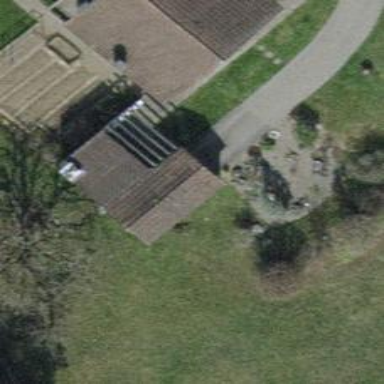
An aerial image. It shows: Barn.